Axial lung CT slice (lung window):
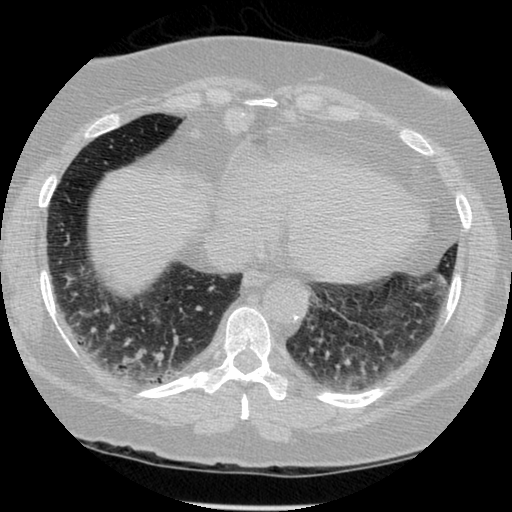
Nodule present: no